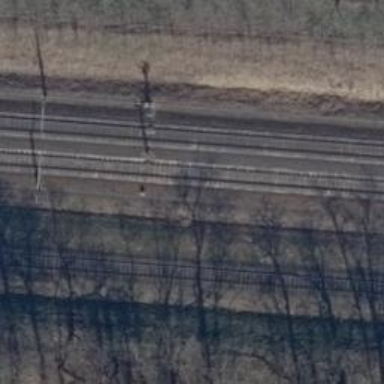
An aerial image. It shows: Railway signal.